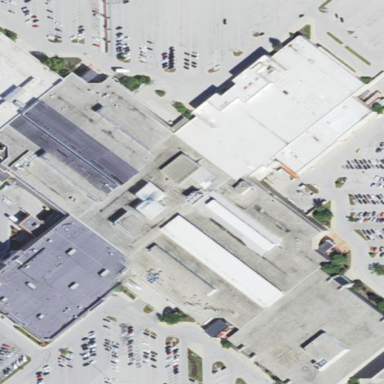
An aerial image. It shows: Retail building that serves as mall.